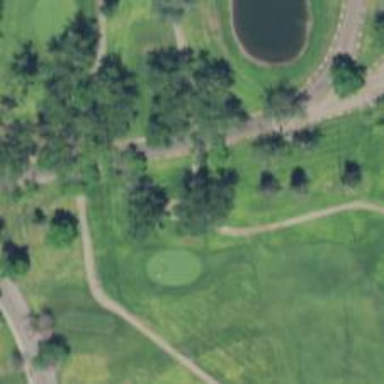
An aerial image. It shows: Service road used as golf cart path.